Group 1:
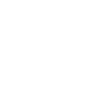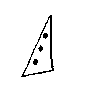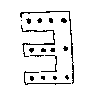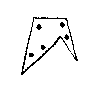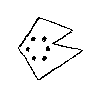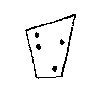
Group 2:
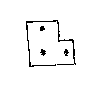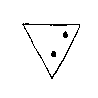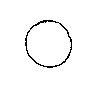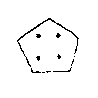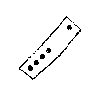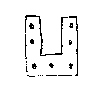
Rule separating the two groups: Dots equal in number to the sides of the closed region vs. dots unequal in number to the sides of the closed region.
Concepts: same, same_number
Author: Douglas R. Hofstadter